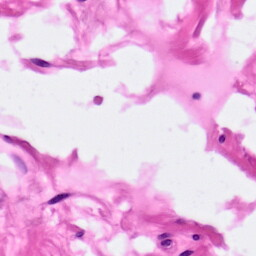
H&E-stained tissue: Pancreatic